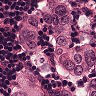
Metastatic tissue present: yes